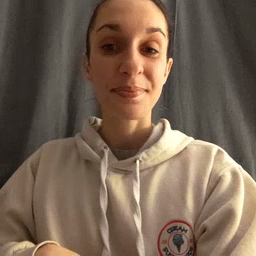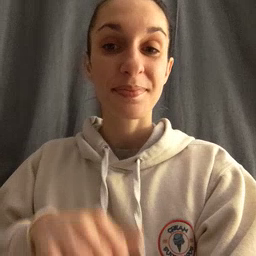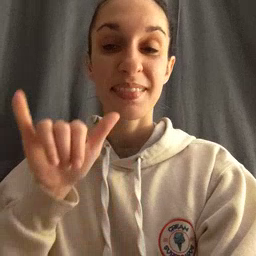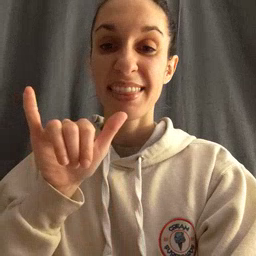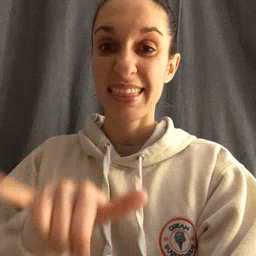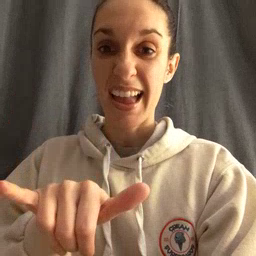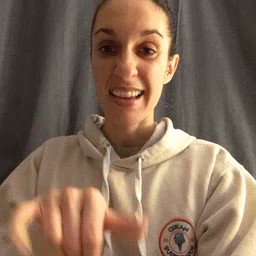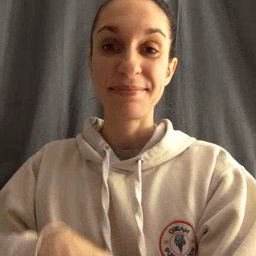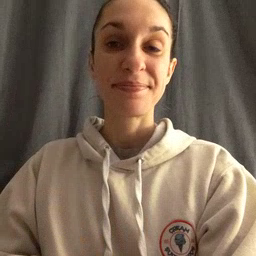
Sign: that